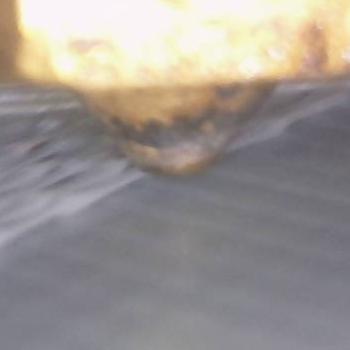
Flow rate: 33%